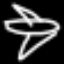
Label: airplane